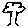
Label: tree